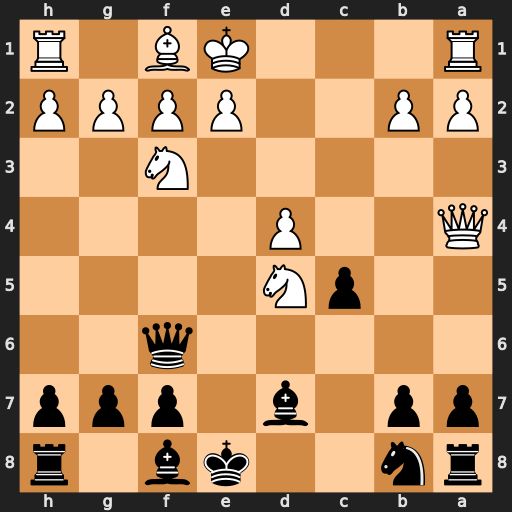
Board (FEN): rn2kb1r/pp1b1ppp/5q2/2pN4/Q2P4/5N2/PP2PPPP/R3KB1R
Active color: b
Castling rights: KQkq
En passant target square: -
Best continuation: Bxa4 Nxf6+ gxf6